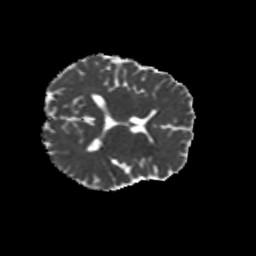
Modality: MD
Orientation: axial
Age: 33
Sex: male
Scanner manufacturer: siemens
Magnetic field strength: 3 T
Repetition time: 8.6 s
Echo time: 0.095 s